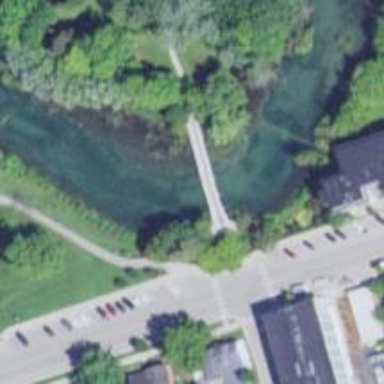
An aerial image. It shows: Footway on bridge.